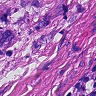
Metastatic tissue present: yes